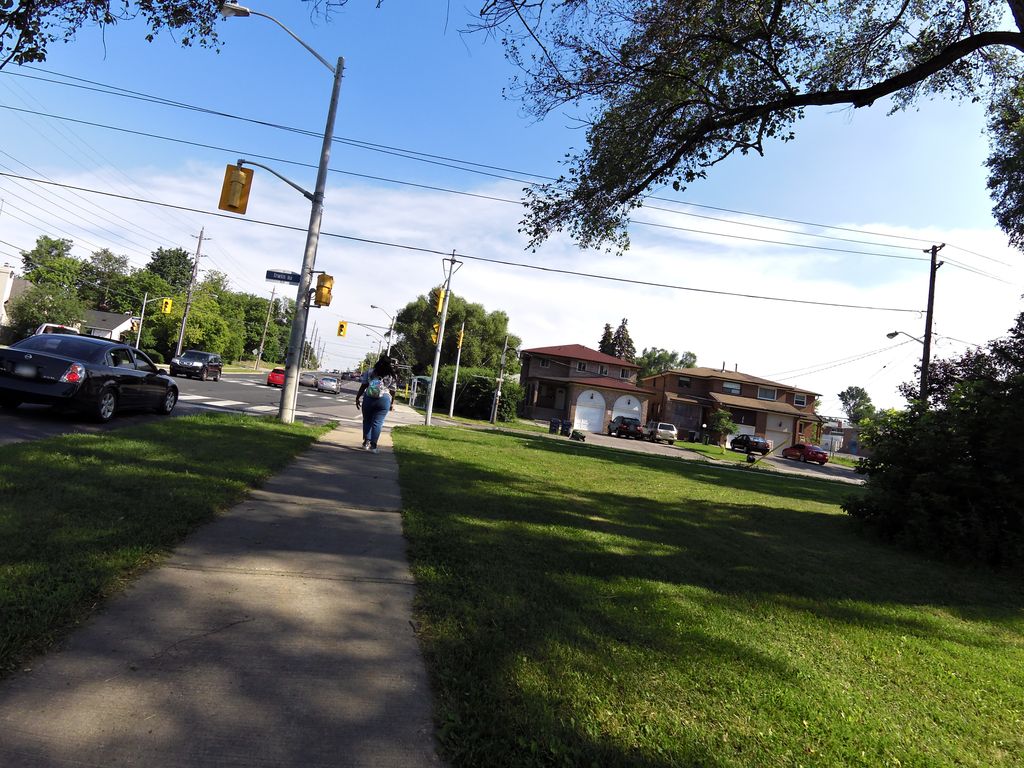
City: toronto